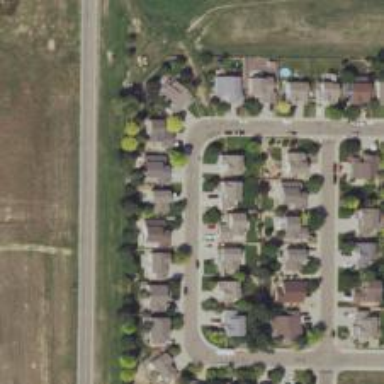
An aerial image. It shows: Residential road.